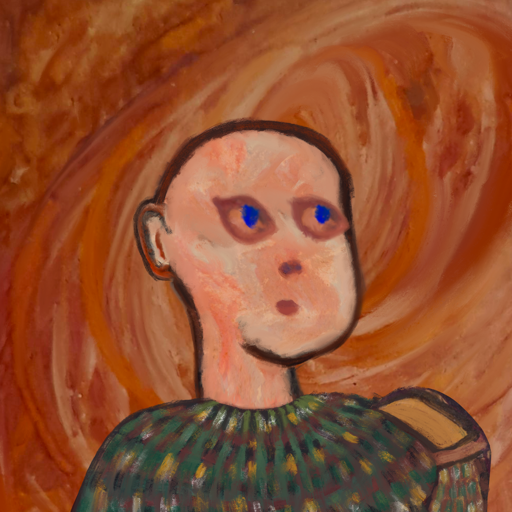
Background: Pious_Lady, Head And Neck Side: Roy_Bahadur, Face Side: Mother_And_Son_Mother, Bust: After_Raid, Hair Side: Blank, Head Accessory: Blank, Second Necklace: Blank, Necklace: Blank, Baby: Blank